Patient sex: F
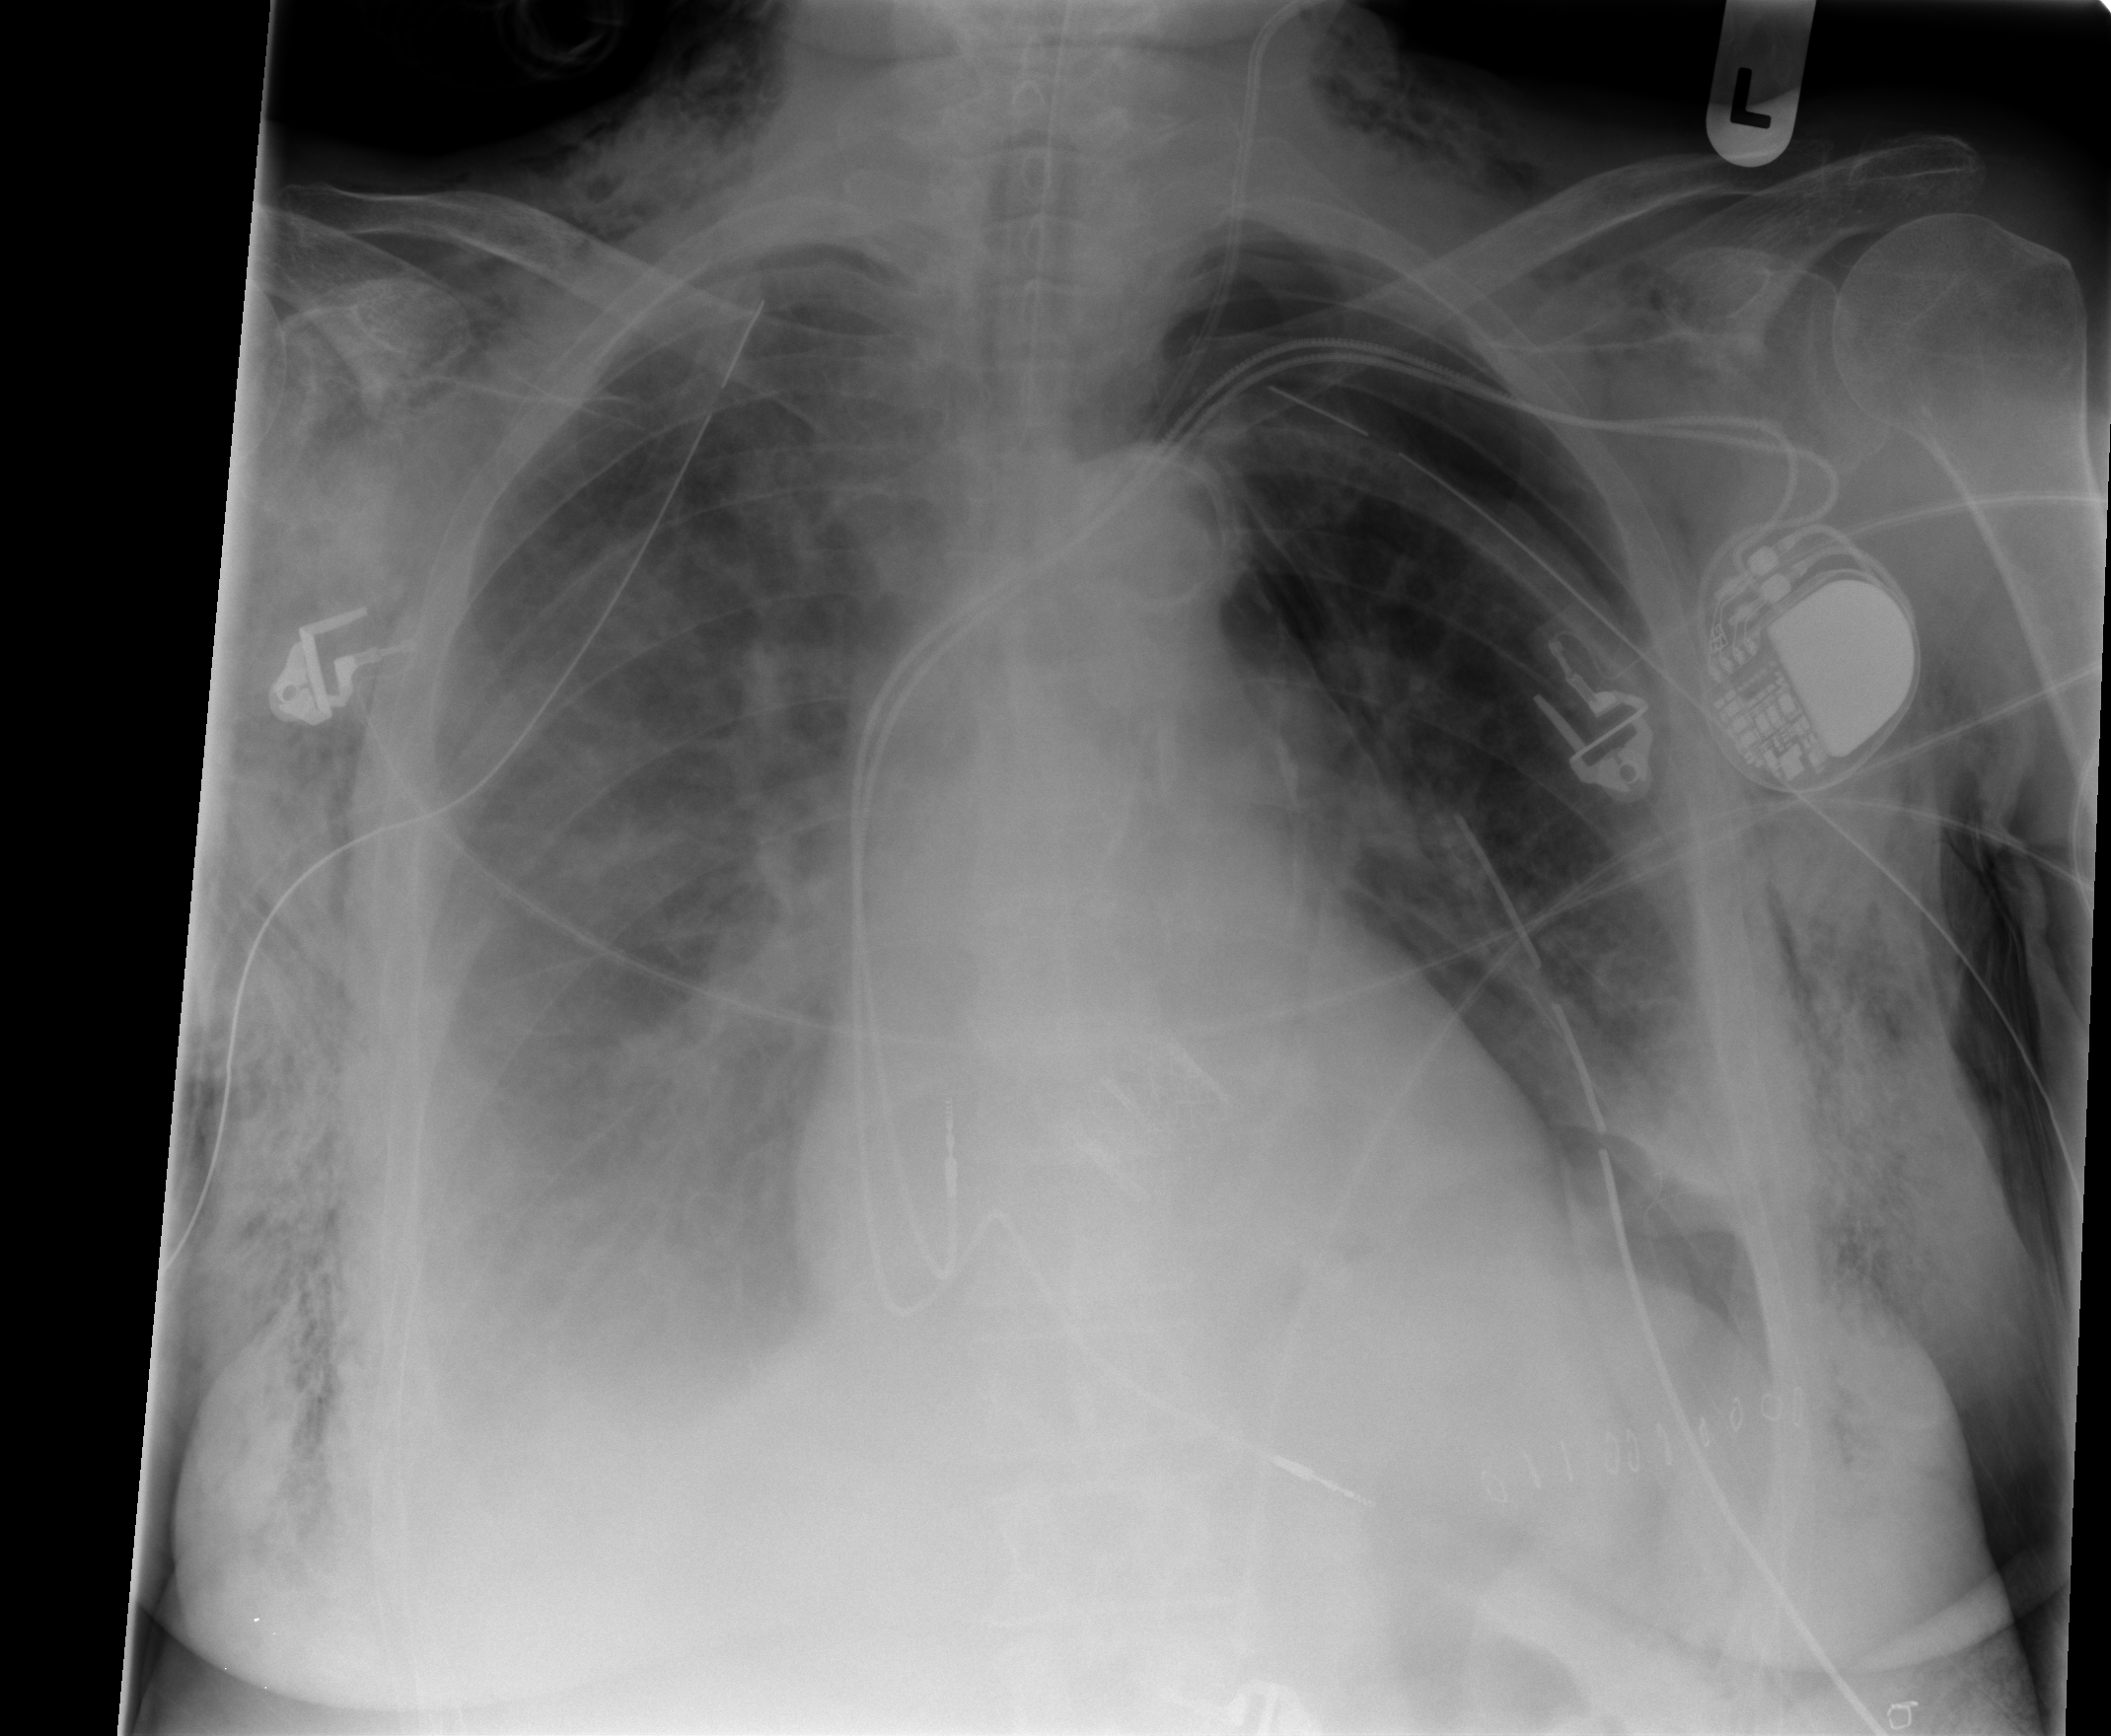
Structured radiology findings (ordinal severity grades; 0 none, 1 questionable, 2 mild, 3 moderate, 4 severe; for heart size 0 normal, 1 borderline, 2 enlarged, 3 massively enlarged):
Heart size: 0
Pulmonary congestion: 0
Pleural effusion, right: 3
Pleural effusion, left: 1
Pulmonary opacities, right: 2
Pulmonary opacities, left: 0
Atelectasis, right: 2
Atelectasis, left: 2